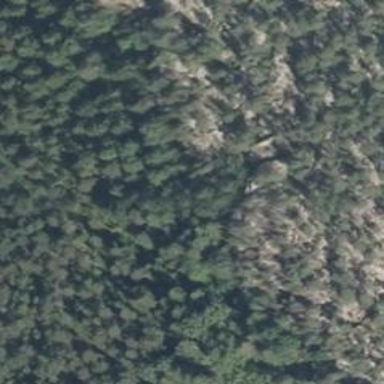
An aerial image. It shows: Cliff in nature.